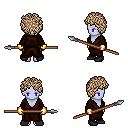
a pixel art fantasy rpg character, female body template, dark elf, purple skin, brown robe, gold greaves, white blonde curly afro hairstyle, gold gloves, black shoes, spear, four views (front, back, left, right), 2x2 character sprite sheet, small pixel art, hard edges, no anti-aliasing